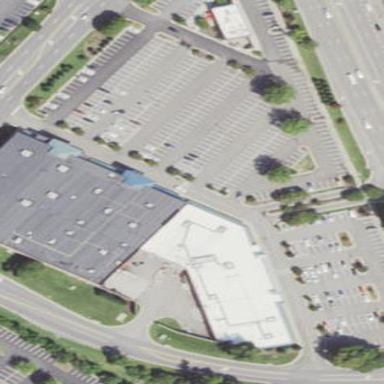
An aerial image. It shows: Retail area.